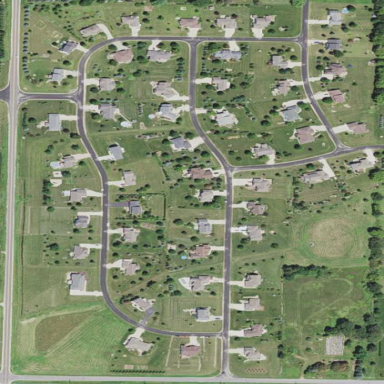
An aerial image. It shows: Residential area within neighborhood.